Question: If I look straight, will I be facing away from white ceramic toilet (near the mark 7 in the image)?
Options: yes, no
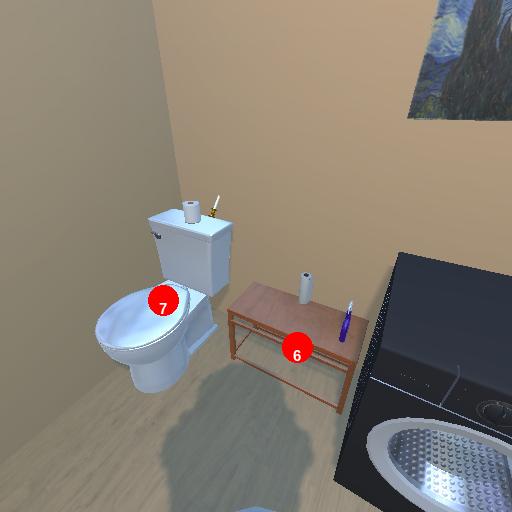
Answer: yes